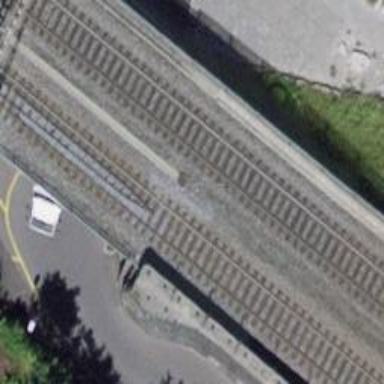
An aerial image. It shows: Bridge with single railway track electrified by contact line.